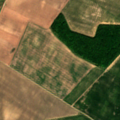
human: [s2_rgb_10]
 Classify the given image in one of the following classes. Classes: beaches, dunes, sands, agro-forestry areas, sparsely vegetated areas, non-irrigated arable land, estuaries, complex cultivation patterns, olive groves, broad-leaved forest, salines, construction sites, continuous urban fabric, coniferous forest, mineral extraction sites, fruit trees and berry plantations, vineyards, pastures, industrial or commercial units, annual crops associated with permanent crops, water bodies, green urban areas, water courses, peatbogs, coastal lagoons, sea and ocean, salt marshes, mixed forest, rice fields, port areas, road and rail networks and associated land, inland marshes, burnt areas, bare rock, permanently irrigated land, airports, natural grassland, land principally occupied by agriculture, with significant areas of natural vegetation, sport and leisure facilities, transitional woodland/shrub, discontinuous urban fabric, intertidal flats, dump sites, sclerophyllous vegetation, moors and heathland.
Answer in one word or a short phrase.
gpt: non-irrigated arable land, broad-leaved forest